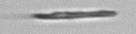
Label: fiber